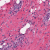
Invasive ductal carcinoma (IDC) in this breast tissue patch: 0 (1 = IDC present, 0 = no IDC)